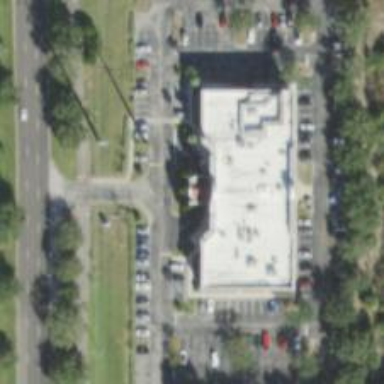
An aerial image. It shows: Healthcare clinic.